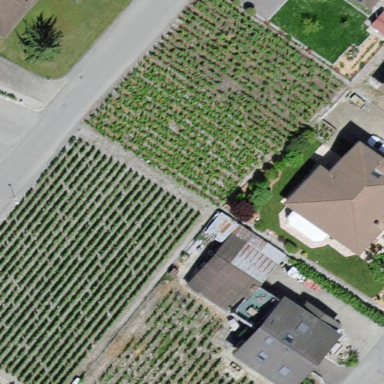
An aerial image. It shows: Vineyard.